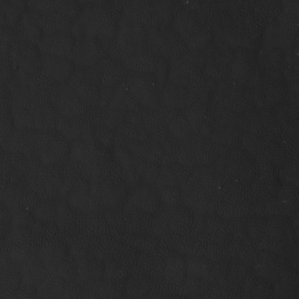
Label: non_frost